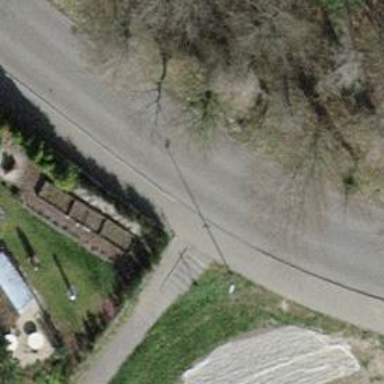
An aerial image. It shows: Steps with asphalt surface that includes ramp.